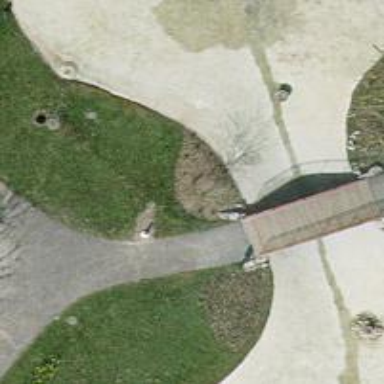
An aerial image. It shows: Footway bridge.